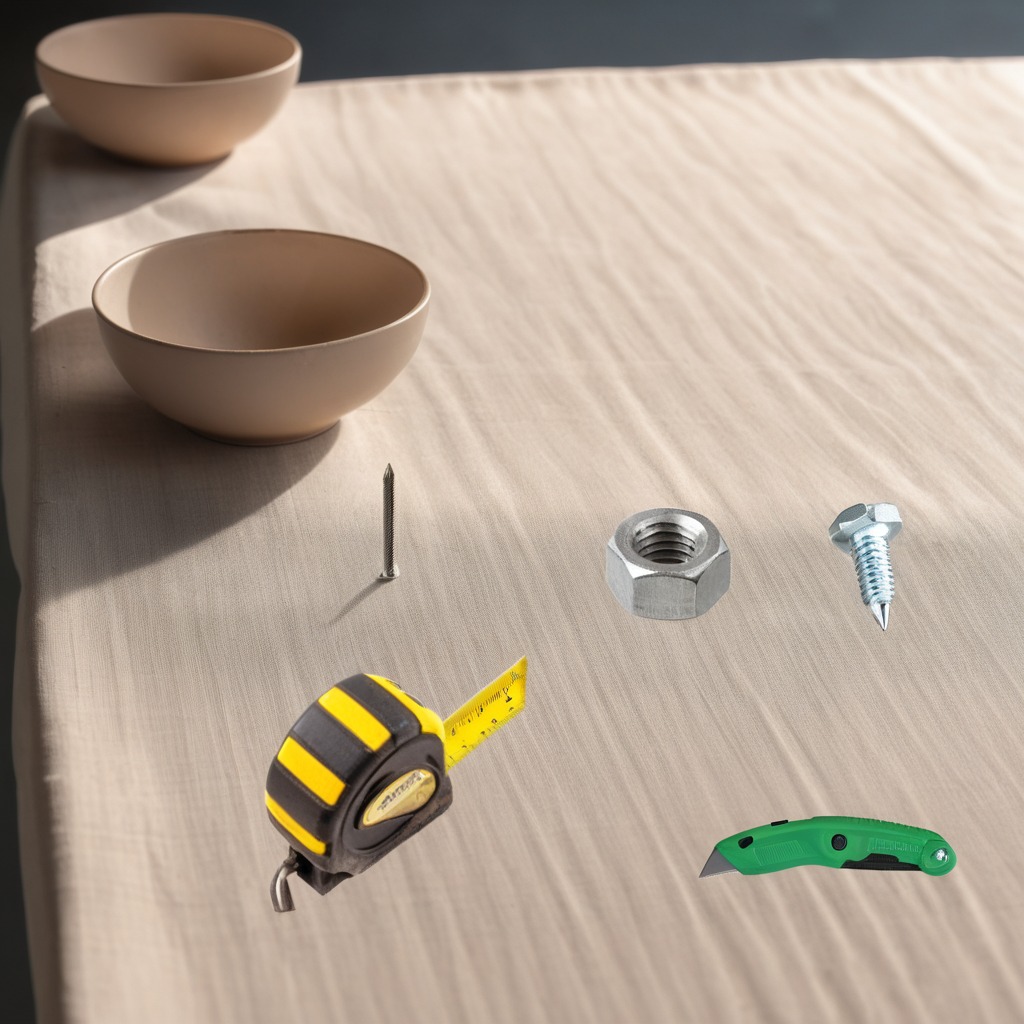
A utility knife, a measuring tape, a metal machine screw, an iron nail, and a metal nut are lying on the wooden table.